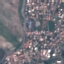
Label: Residential